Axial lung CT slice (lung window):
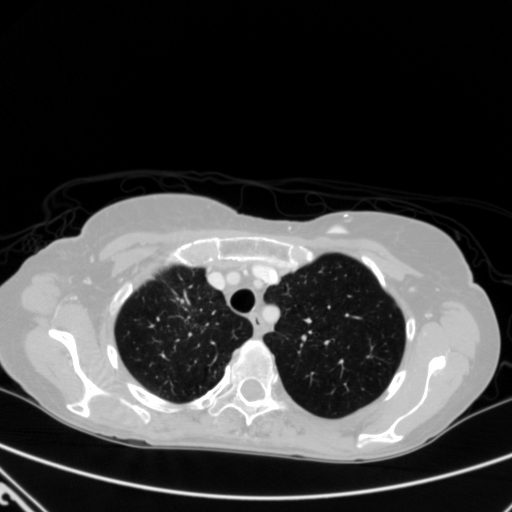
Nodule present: no